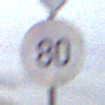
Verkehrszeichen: Geschwindigkeit80
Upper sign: EndeVorfahrtsstrasse
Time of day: MorningAfternoon
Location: Outdoor (Nature)
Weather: Overcast
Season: NotSpecified
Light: Natural